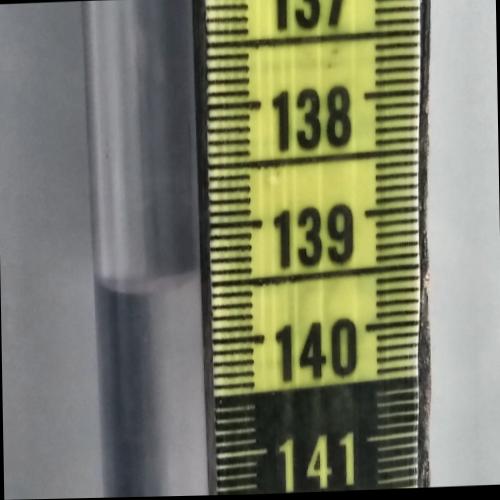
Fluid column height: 139.5 cm